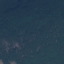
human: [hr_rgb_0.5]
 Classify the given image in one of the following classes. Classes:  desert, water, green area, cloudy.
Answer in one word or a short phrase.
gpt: green area